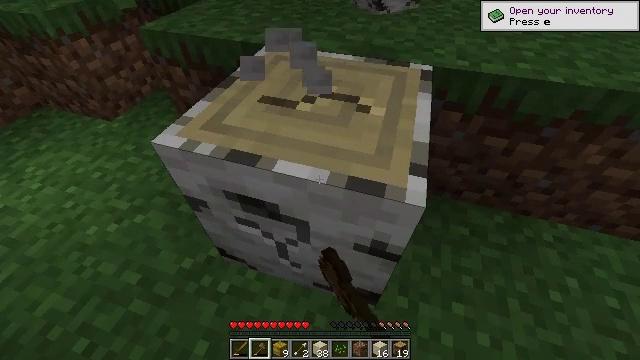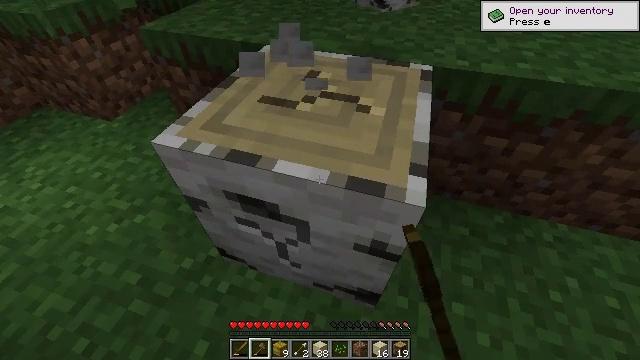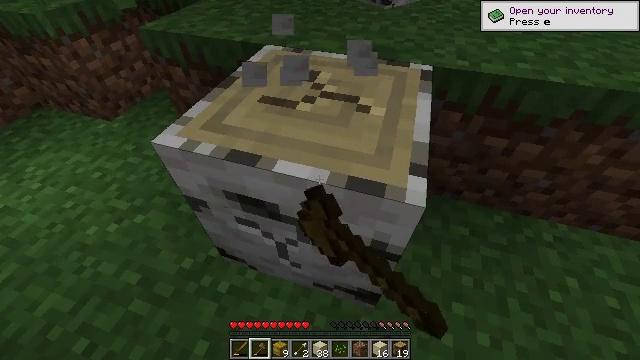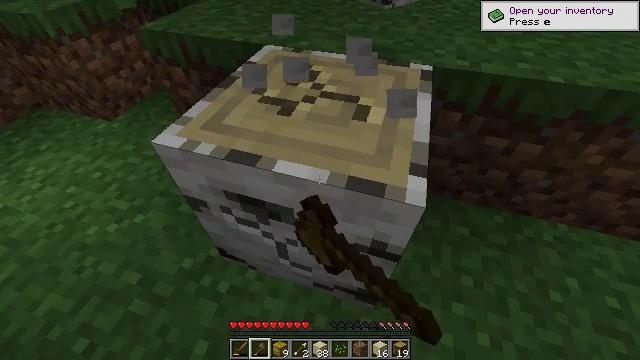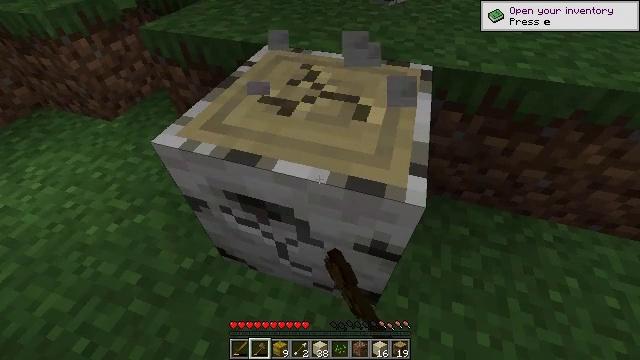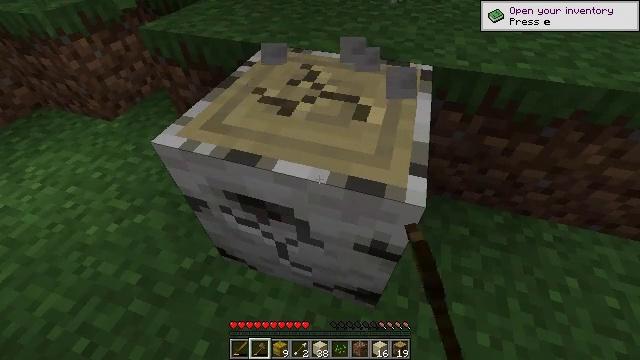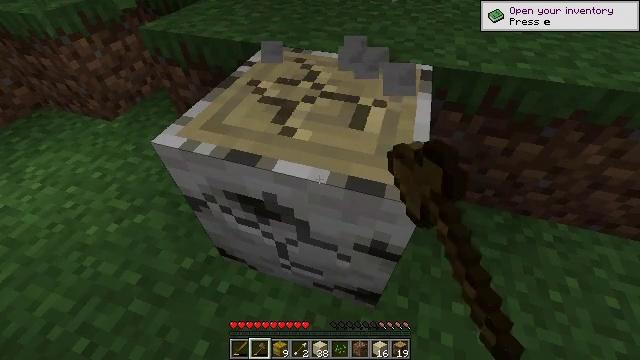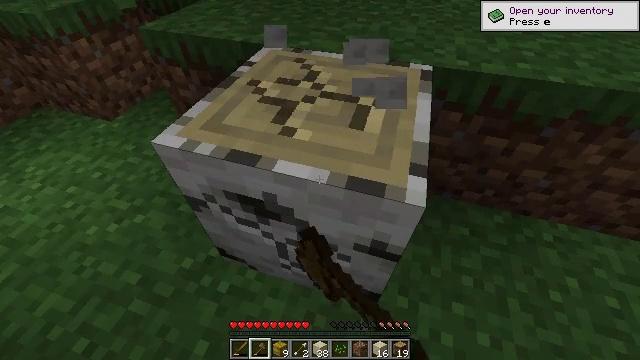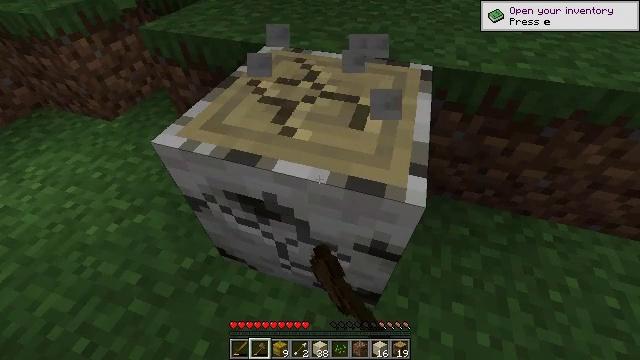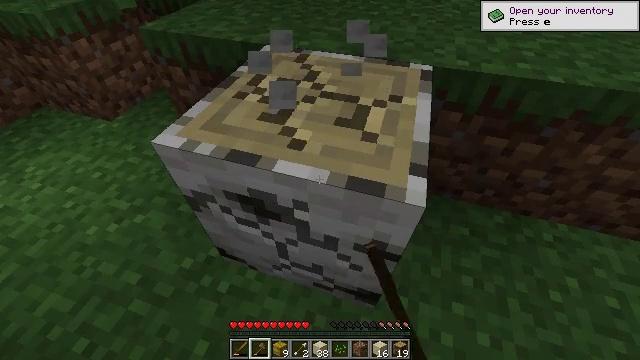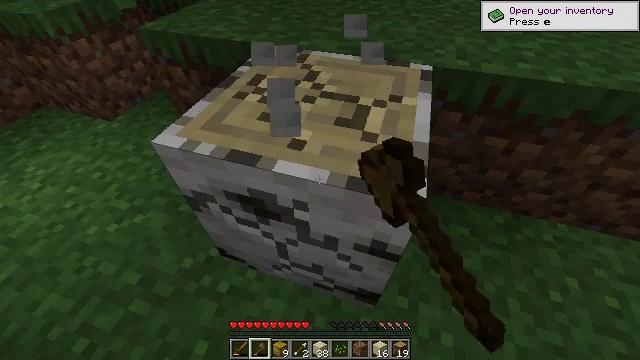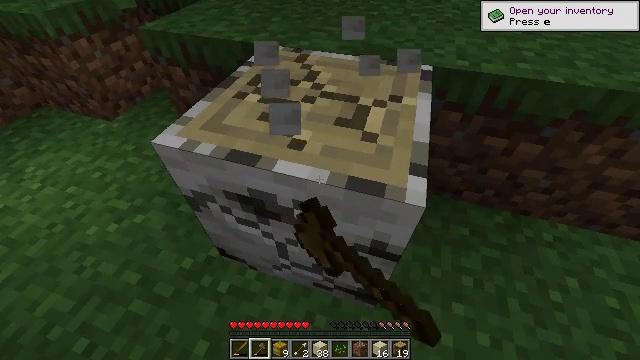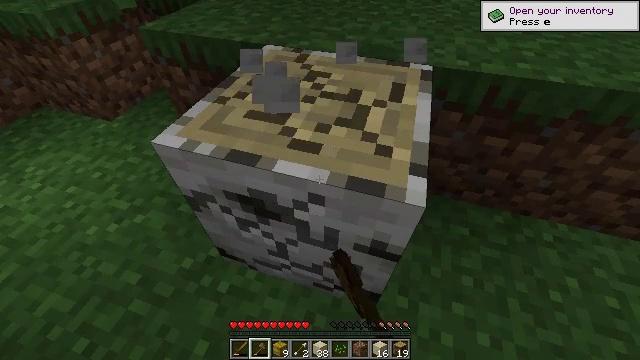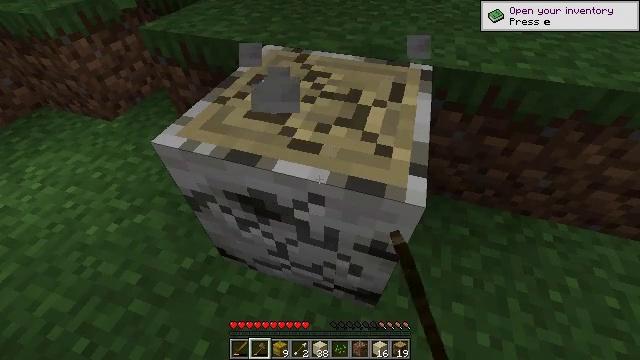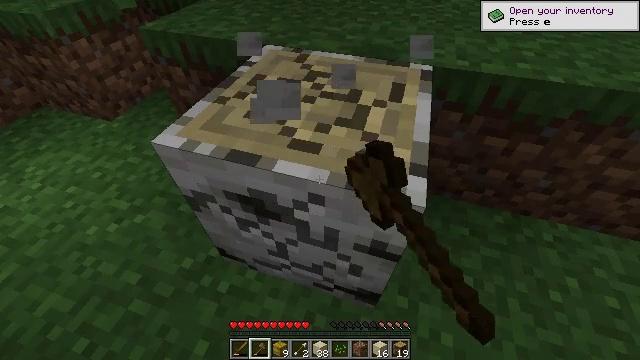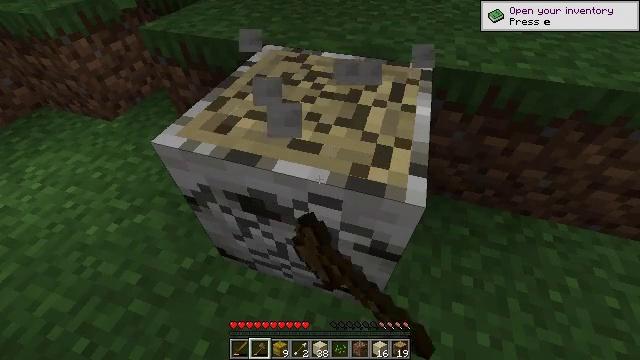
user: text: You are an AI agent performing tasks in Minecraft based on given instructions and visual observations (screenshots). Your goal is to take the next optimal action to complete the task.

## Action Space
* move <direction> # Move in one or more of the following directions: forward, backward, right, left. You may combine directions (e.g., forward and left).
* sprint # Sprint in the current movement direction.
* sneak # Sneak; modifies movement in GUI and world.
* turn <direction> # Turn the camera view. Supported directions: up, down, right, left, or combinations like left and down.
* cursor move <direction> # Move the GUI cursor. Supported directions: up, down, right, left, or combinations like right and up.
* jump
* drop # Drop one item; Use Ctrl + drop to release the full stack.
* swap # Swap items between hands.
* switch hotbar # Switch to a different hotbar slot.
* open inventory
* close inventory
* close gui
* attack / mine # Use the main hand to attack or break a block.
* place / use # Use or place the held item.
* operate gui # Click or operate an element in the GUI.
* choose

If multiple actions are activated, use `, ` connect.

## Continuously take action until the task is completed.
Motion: motion action
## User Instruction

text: Harvest birch logs from birch trees.
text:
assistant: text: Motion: attack / mine
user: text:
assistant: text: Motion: attack / mine
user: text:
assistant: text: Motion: attack / mine
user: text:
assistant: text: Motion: attack / mine
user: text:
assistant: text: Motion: attack / mine
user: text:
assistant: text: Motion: attack / mine
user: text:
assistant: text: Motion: attack / mine
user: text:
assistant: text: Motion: attack / mine
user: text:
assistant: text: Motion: attack / mine
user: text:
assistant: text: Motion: attack / mine
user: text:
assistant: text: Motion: attack / mine
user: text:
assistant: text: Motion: attack / mine
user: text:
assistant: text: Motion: attack / mine
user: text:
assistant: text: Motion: attack / mine
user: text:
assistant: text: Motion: attack / mine
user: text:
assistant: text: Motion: attack / mine
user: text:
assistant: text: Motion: attack / mine
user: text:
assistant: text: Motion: attack / mine
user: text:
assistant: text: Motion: attack / mine
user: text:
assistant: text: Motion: attack / mine
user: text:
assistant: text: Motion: attack / mine
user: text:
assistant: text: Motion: attack / mine
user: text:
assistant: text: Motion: attack / mine
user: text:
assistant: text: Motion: attack / mine
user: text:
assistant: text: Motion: attack / mine
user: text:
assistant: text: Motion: attack / mine